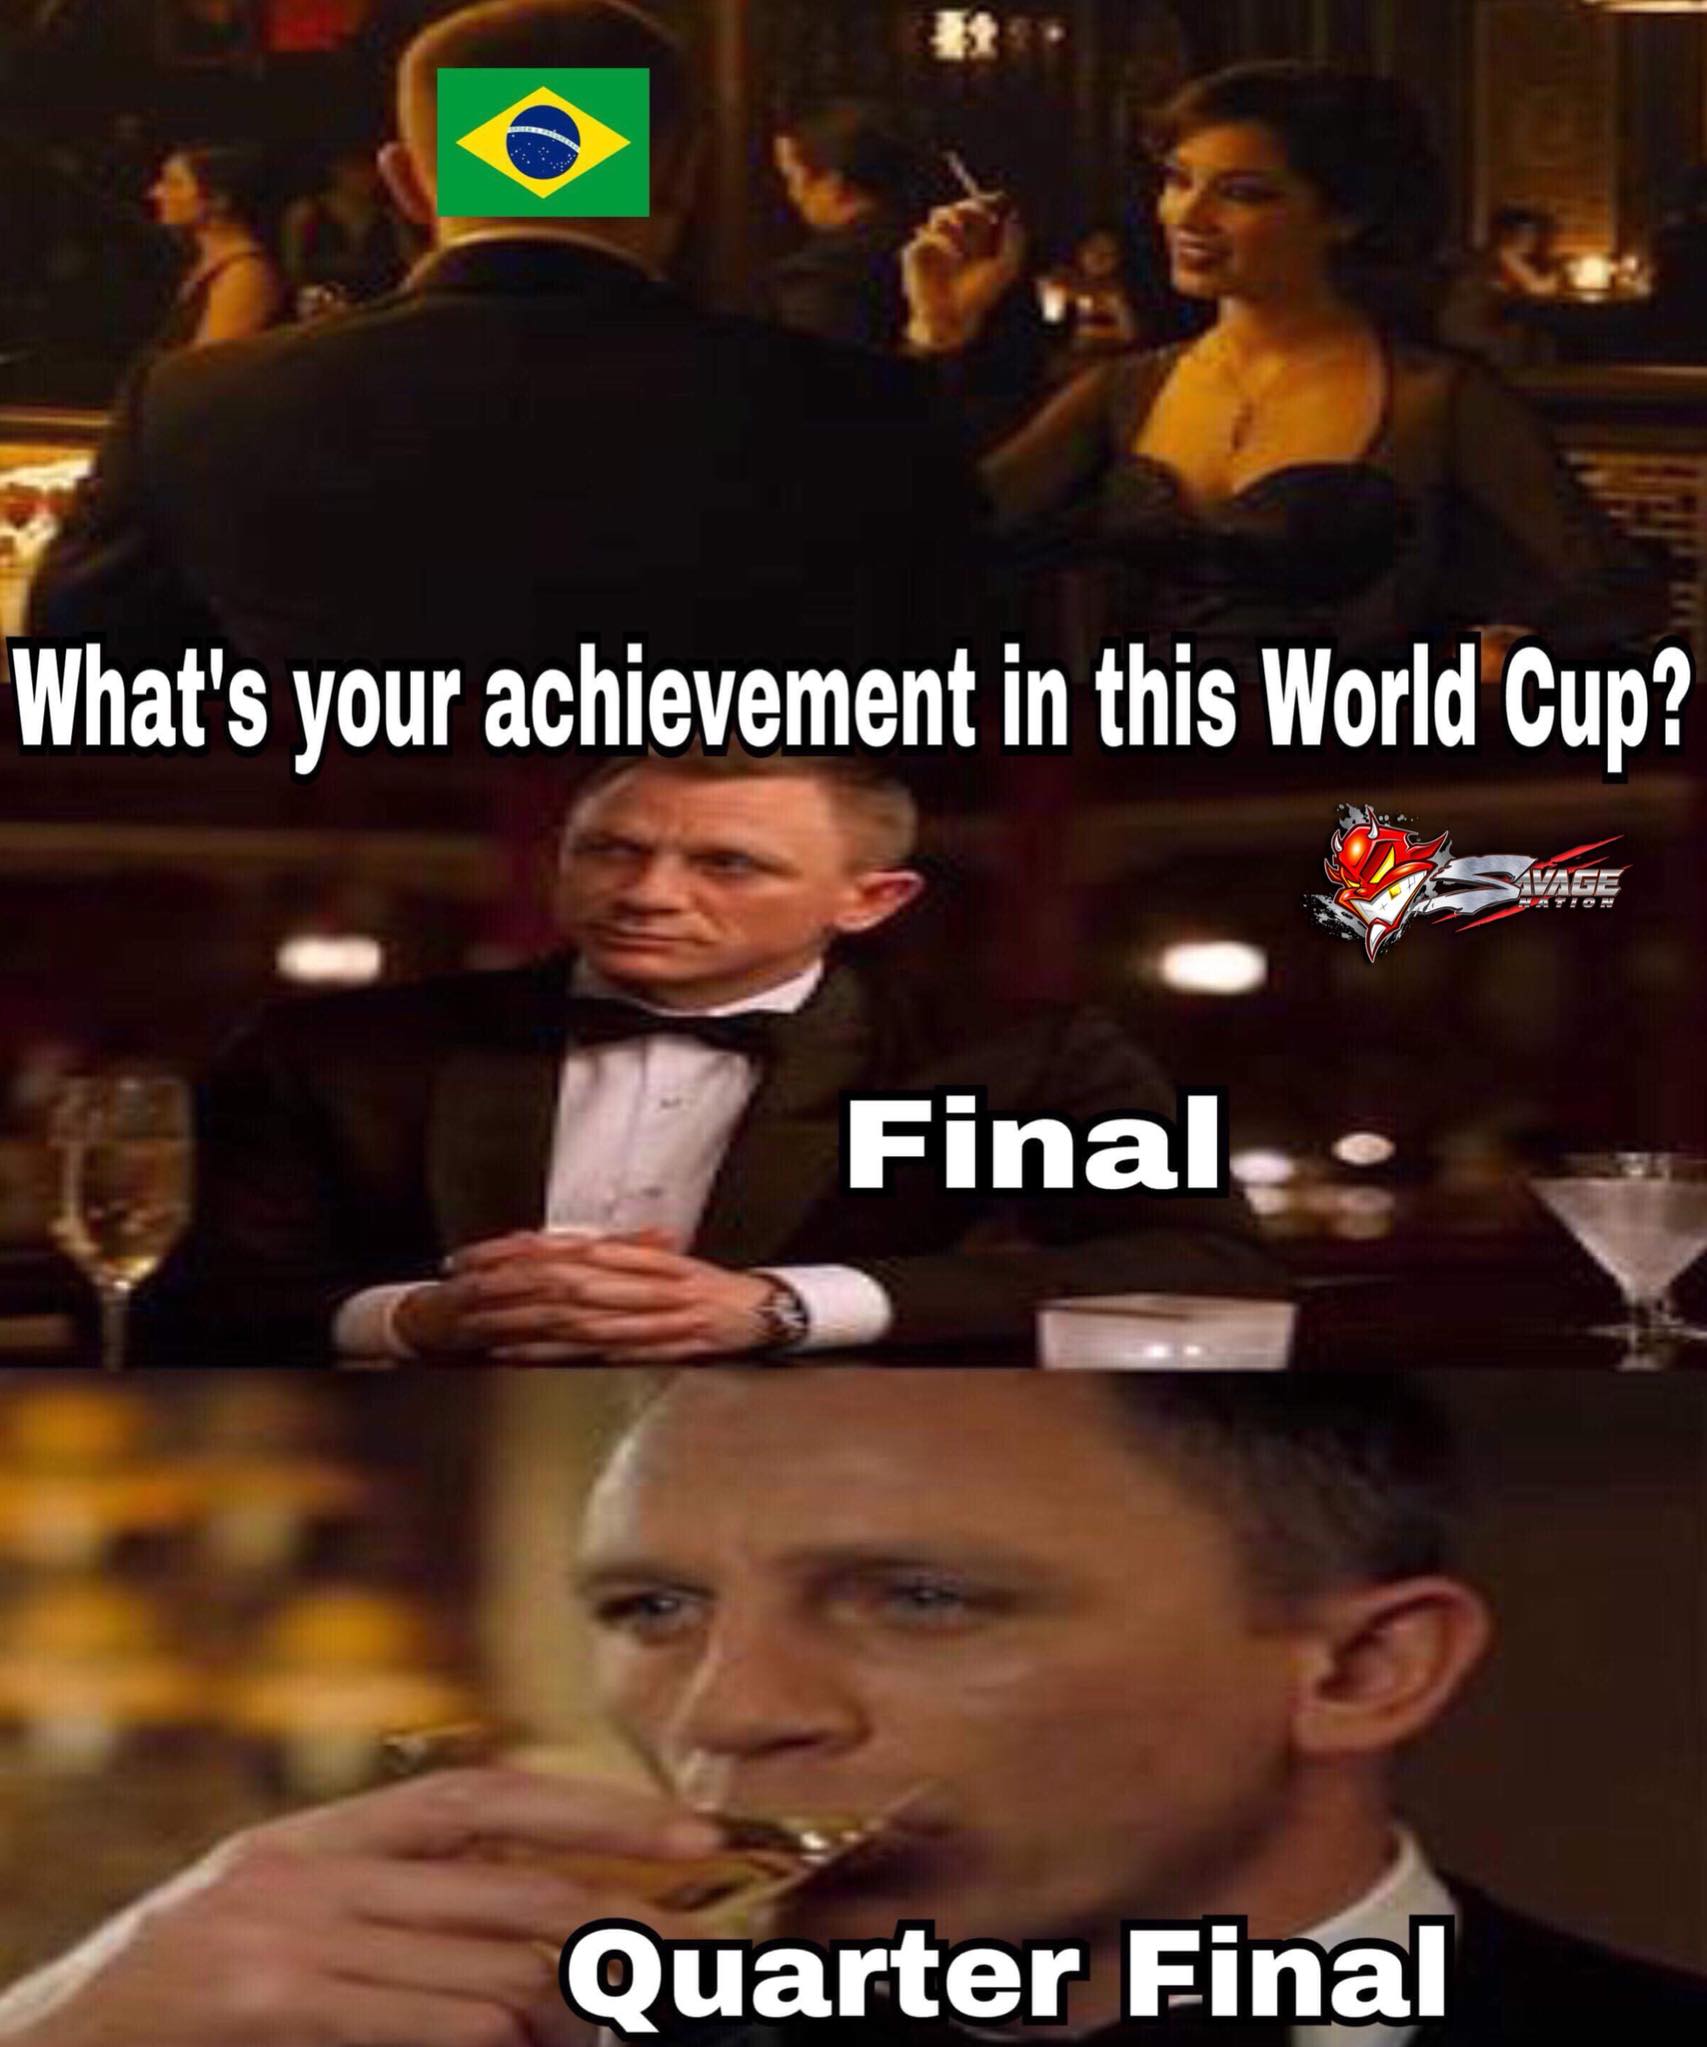
Caption: What's your achievement in this World Cup ?    Final   Quarter Final
Label: non-hate